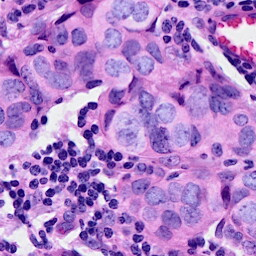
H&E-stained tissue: Breast